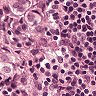
Metastatic tissue present: yes